Question: As mentioned in the title, I would like to know how can I make the queried data become a link to another php file. For example, referring to the pic attached below, I would like to show all the cities of United States by just simply click on it and same goes with United Kingdom. I want to make like when I click on any of the state, the php file link to it will automatically know which state I've selected and generate its corresponding cities.

The following is my code:
'''
<html>
<head><title>State</title></head>
<body>
<?php
$dbh = pg_connect("host=localhost dbname=state user=postgres");
if (!$dbh) {
die("Error in connection: " . pg_last_error());
}
$sql = "SELECT * FROM state ";
echo "<table>";
echo "<table border="1" align="center">";
echo "<tr>";
echo "<th>ID</th>";
echo "<th>State</th>";
echo "</tr>";
$result = pg_query($dbh, $sql);
if (!$result) {
die("Error in SQL query: " . pg_last_error());
}
while ($column = pg_fetch_array($result)) {
echo "<tr>";
echo "<td>".$column[0]."</td>";
echo "<td>".$column[1]."</td>";
echo "</tr>";
}
echo "</table>";
pg_free_result($result);
pg_close($dbh);
?>
</body>
</html>
'''
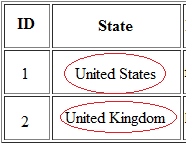
Answer: in your current php file:
'''
// Replace your while statement in your code above with this...
$row_counter = 0;
while ($row = pg_fetch_array($result,$row_counter,PGSQL_ASSOC)) {
echo "<tr>";
echo "<td>".$row['id']."</td>";
echo "<td><a href='state.php?id=".$row['id']."'>".htmlentities($row['state'])."</a></td>";
echo "</tr>";
$row_counter++;
}
'''
And in another php file, let's say , you could run something like this:
'''
$state_id = $_GET['state_id'];
// connect to database...
$sql = "SELECT * FROM some_table WHERE state_id = '".pg_escape_string($state_id)."'";
// run your query...
'''
Note: 'htmlentities' will prevent XSS problems and 'pg_escape_string' will help prevent SQL injection (but research <URL>.